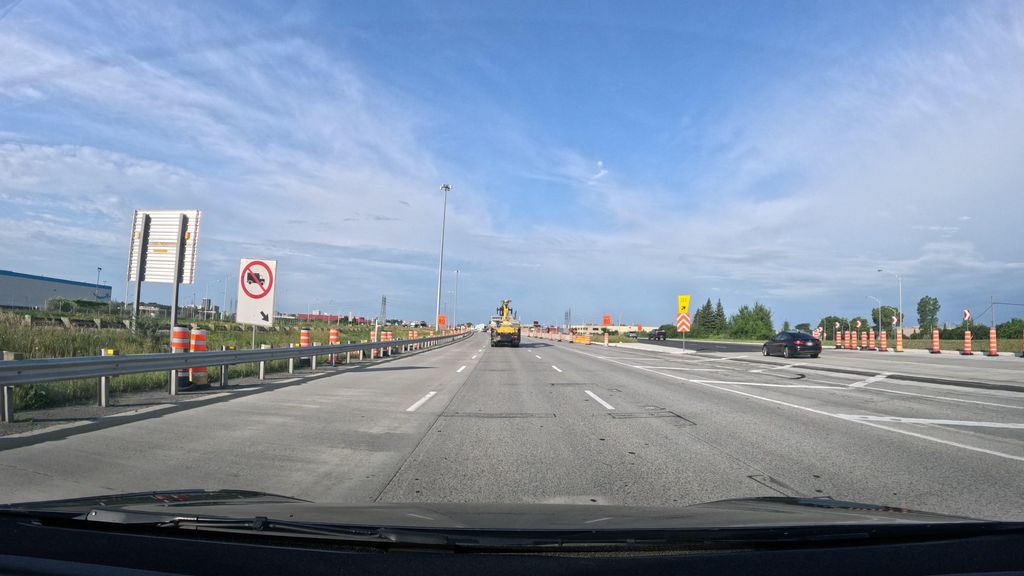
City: montreal